Can you highlight the differences in these two pictures?
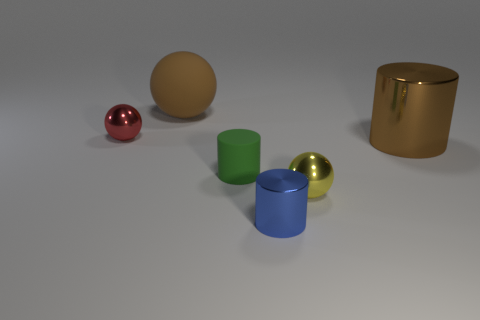
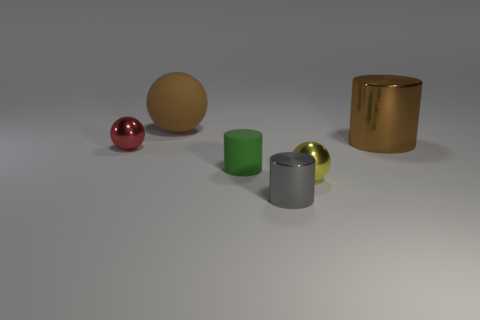
the small shiny cylinder became gray
the tiny blue object changed to gray
the blue object became gray
the tiny blue shiny cylinder in front of the tiny yellow thing turned gray
the small blue metallic cylinder in front of the rubber cylinder turned gray
the tiny blue metal cylinder that is left of the big brown cylinder became gray